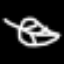
Label: leaf